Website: lowes
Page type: customer-info-address
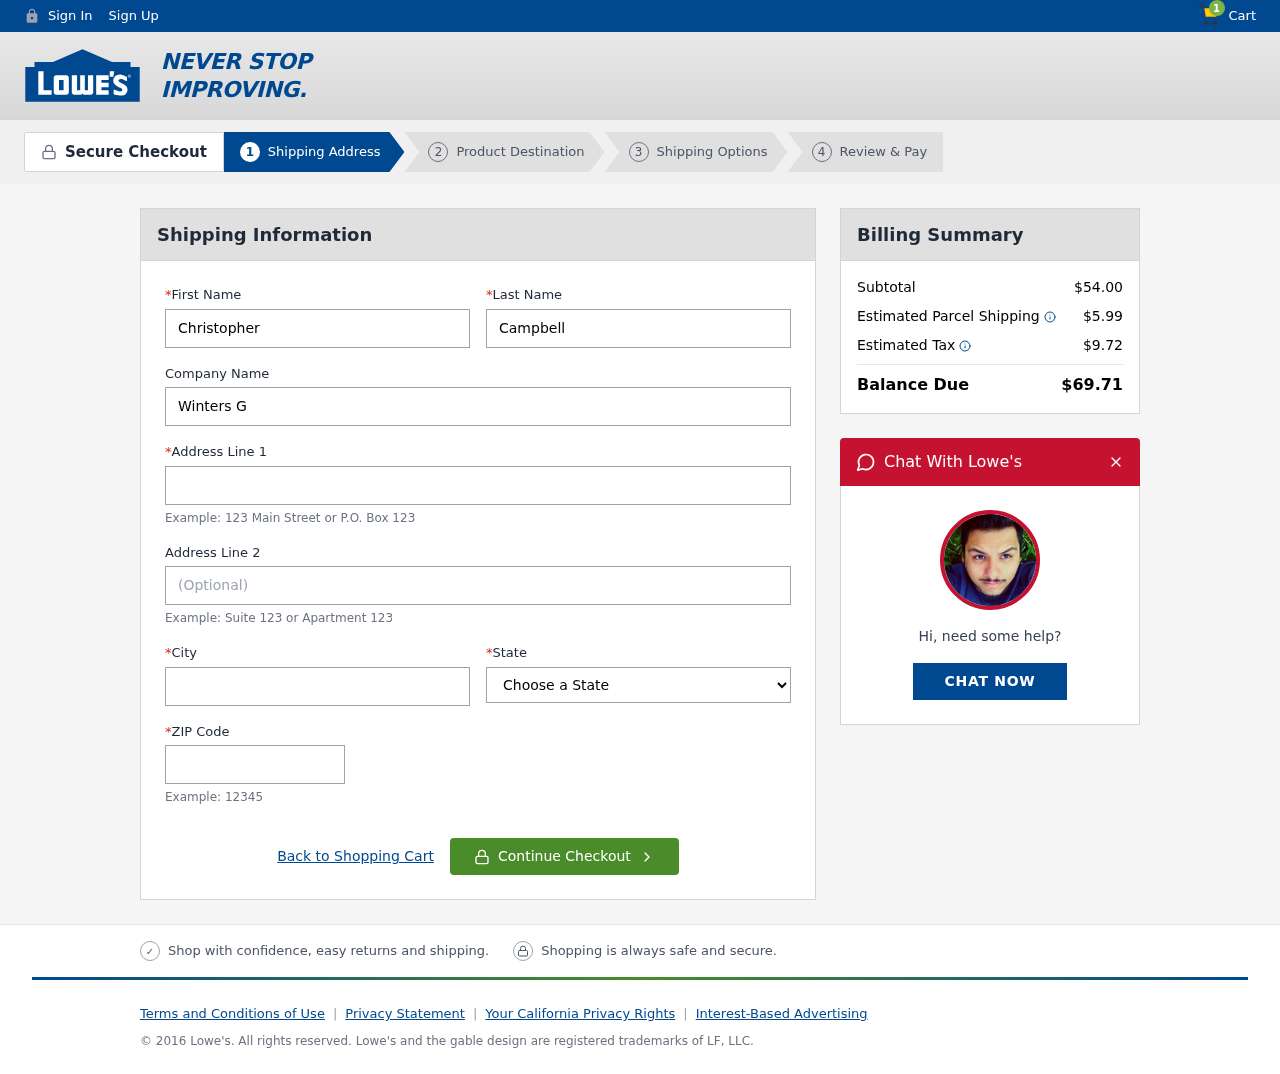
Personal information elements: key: PII_CITY
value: Jasonfort
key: PII_COMPANY
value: Winters Group
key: PII_FIRSTNAME
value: Christopher
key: PII_LASTNAME
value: Campbell
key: PII_POSTCODE
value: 51969
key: PII_STATE
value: South Dakota
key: PII_STREET
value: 895 Gary Cove
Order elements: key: ORDER_NUM_ITEMS
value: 1
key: ORDER_SUBTOTAL
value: $54.00
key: ORDER_SHIPPING_COST
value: $5.99
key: ORDER_TAX
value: $9.72
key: ORDER_TOTAL
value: $69.71